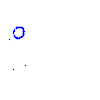
Particle: proton